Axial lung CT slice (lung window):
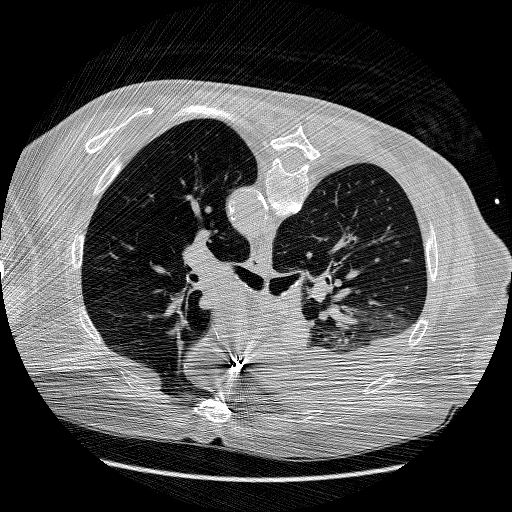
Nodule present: no